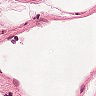
Metastatic tissue present: no